Question: I'm trying to find frequencies by the Cepstral method. For my tests I got the following file <URL>, an audio signal with a frequency of 440Hz.
I've applied the following formula:
cepstrum = IFFT (log FFT (s))
I'm getting 256 chunk, But my results are always wrong ...
'''
from numpy.fft import fft, ifft
import math
import wave
import numpy as np
from scipy.signal import hamming
index1=15000;
frameSize=256;
spf = wave.open('440.wav','r');
fs = spf.getframerate();
signal = spf.readframes(-1);
signal = np.fromstring(signal, 'Int16');
index2=index1+frameSize-1;
frames=signal[index1:int(index2)+1]
zeroPaddedFrameSize=16*frameSize;
frames2=frames*hamming(len(frames));
frameSize=len(frames);
if (zeroPaddedFrameSize>frameSize):
zrs= np.zeros(zeroPaddedFrameSize-frameSize);
frames2=np.concatenate((frames2, zrs), axis=0)
fftResult=np.log(abs(fft(frames2)));
ceps=ifft(fftResult);
posmax = ceps.argmax();
result = fs/zeroPaddedFrameSize*(posmax-1)
print result
'''
For this case how get the result = 440?
**
>
**
Well i rewrote my source in matlab, and now everything seems to work, i did tests with frequencies of 440 Hz and 250 Hz ...
For 440Hz i get 441Hz not bad
For 250Hz i get 249.1525Hz near result
I did make one simple way to get the peaks into cepstral values.
I think I can find better results using quadract interpolation to find the maximum !
I'm plotting my results for the estimation of 440Hz

Sharing the source for Cepstral Frequency estimation:
'''
%% ederwander Cepstral Frequency (Matlab)
waveFile='440.wav';
[y, fs, nbits]=wavread(waveFile);
subplot(4,2,1); plot(y); legend('Original signal');
startIndex=15000;
frameSize=4096;
endIndex=startIndex+frameSize-1;
frame = y(startIndex:endIndex);
subplot(4,2,2); plot(frame); legend('4096 CHUNK signal');
%make hamming window
win = hamming(length(frame));
%samples multplied by hamming window
windowedSignal = frame.*win;
fftResult=log(abs(fft(windowedSignal)));
subplot(4,2,3); plot(fftResult); legend('FFT signal');
ceps=ifft(fftResult);
subplot(4,2,4); plot(ceps); legend('ceps signal');
nceps=length(ceps)
%find the peaks in ceps
peaks = zeros(nceps,1);
k=3;
while(k <= nceps - 1)
y1 = ceps(k - 1);
y2 = ceps(k);
y3 = ceps(k + 1);
if (y2 > y1 && y2 >= y3)
peaks(k)=ceps(k);
end
k=k+1;
end
subplot(4,2,5); plot(peaks); legend('PEAKS');
%get the maximum ...
[maxivalue, maxi]=max(peaks)
result = fs/(maxi+1)
subplot(4,2,6); plot(result); %legend('Frequency is' result);
legend(sprintf('Final Result Frequency =====>>> (%8.3f)',result))
'''
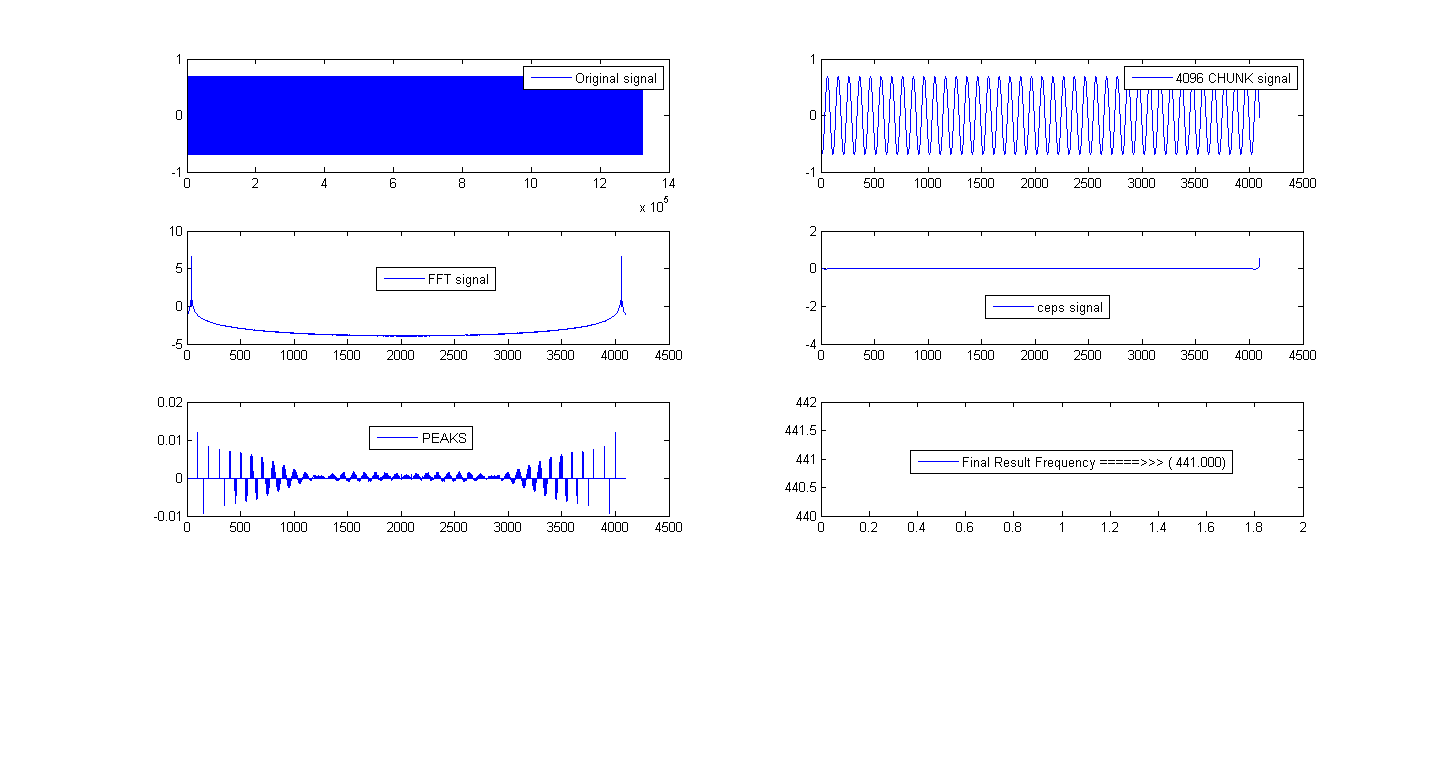
Answer: 256 is probably too small to do anything useful if your sample rate is 44.1 kHz. The resolution of your FFT in this case will be 44100 / 256 = 172 Hz. If you want a resolution of the order of say 10 Hz then you might use an FFT size of 4096.